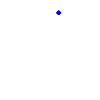
Particle: kaon